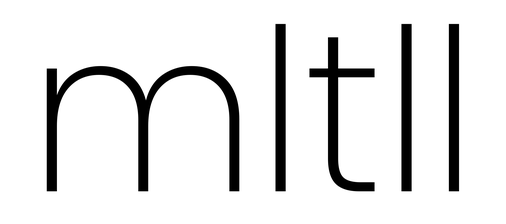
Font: Poppins-ExtraLight